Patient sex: M
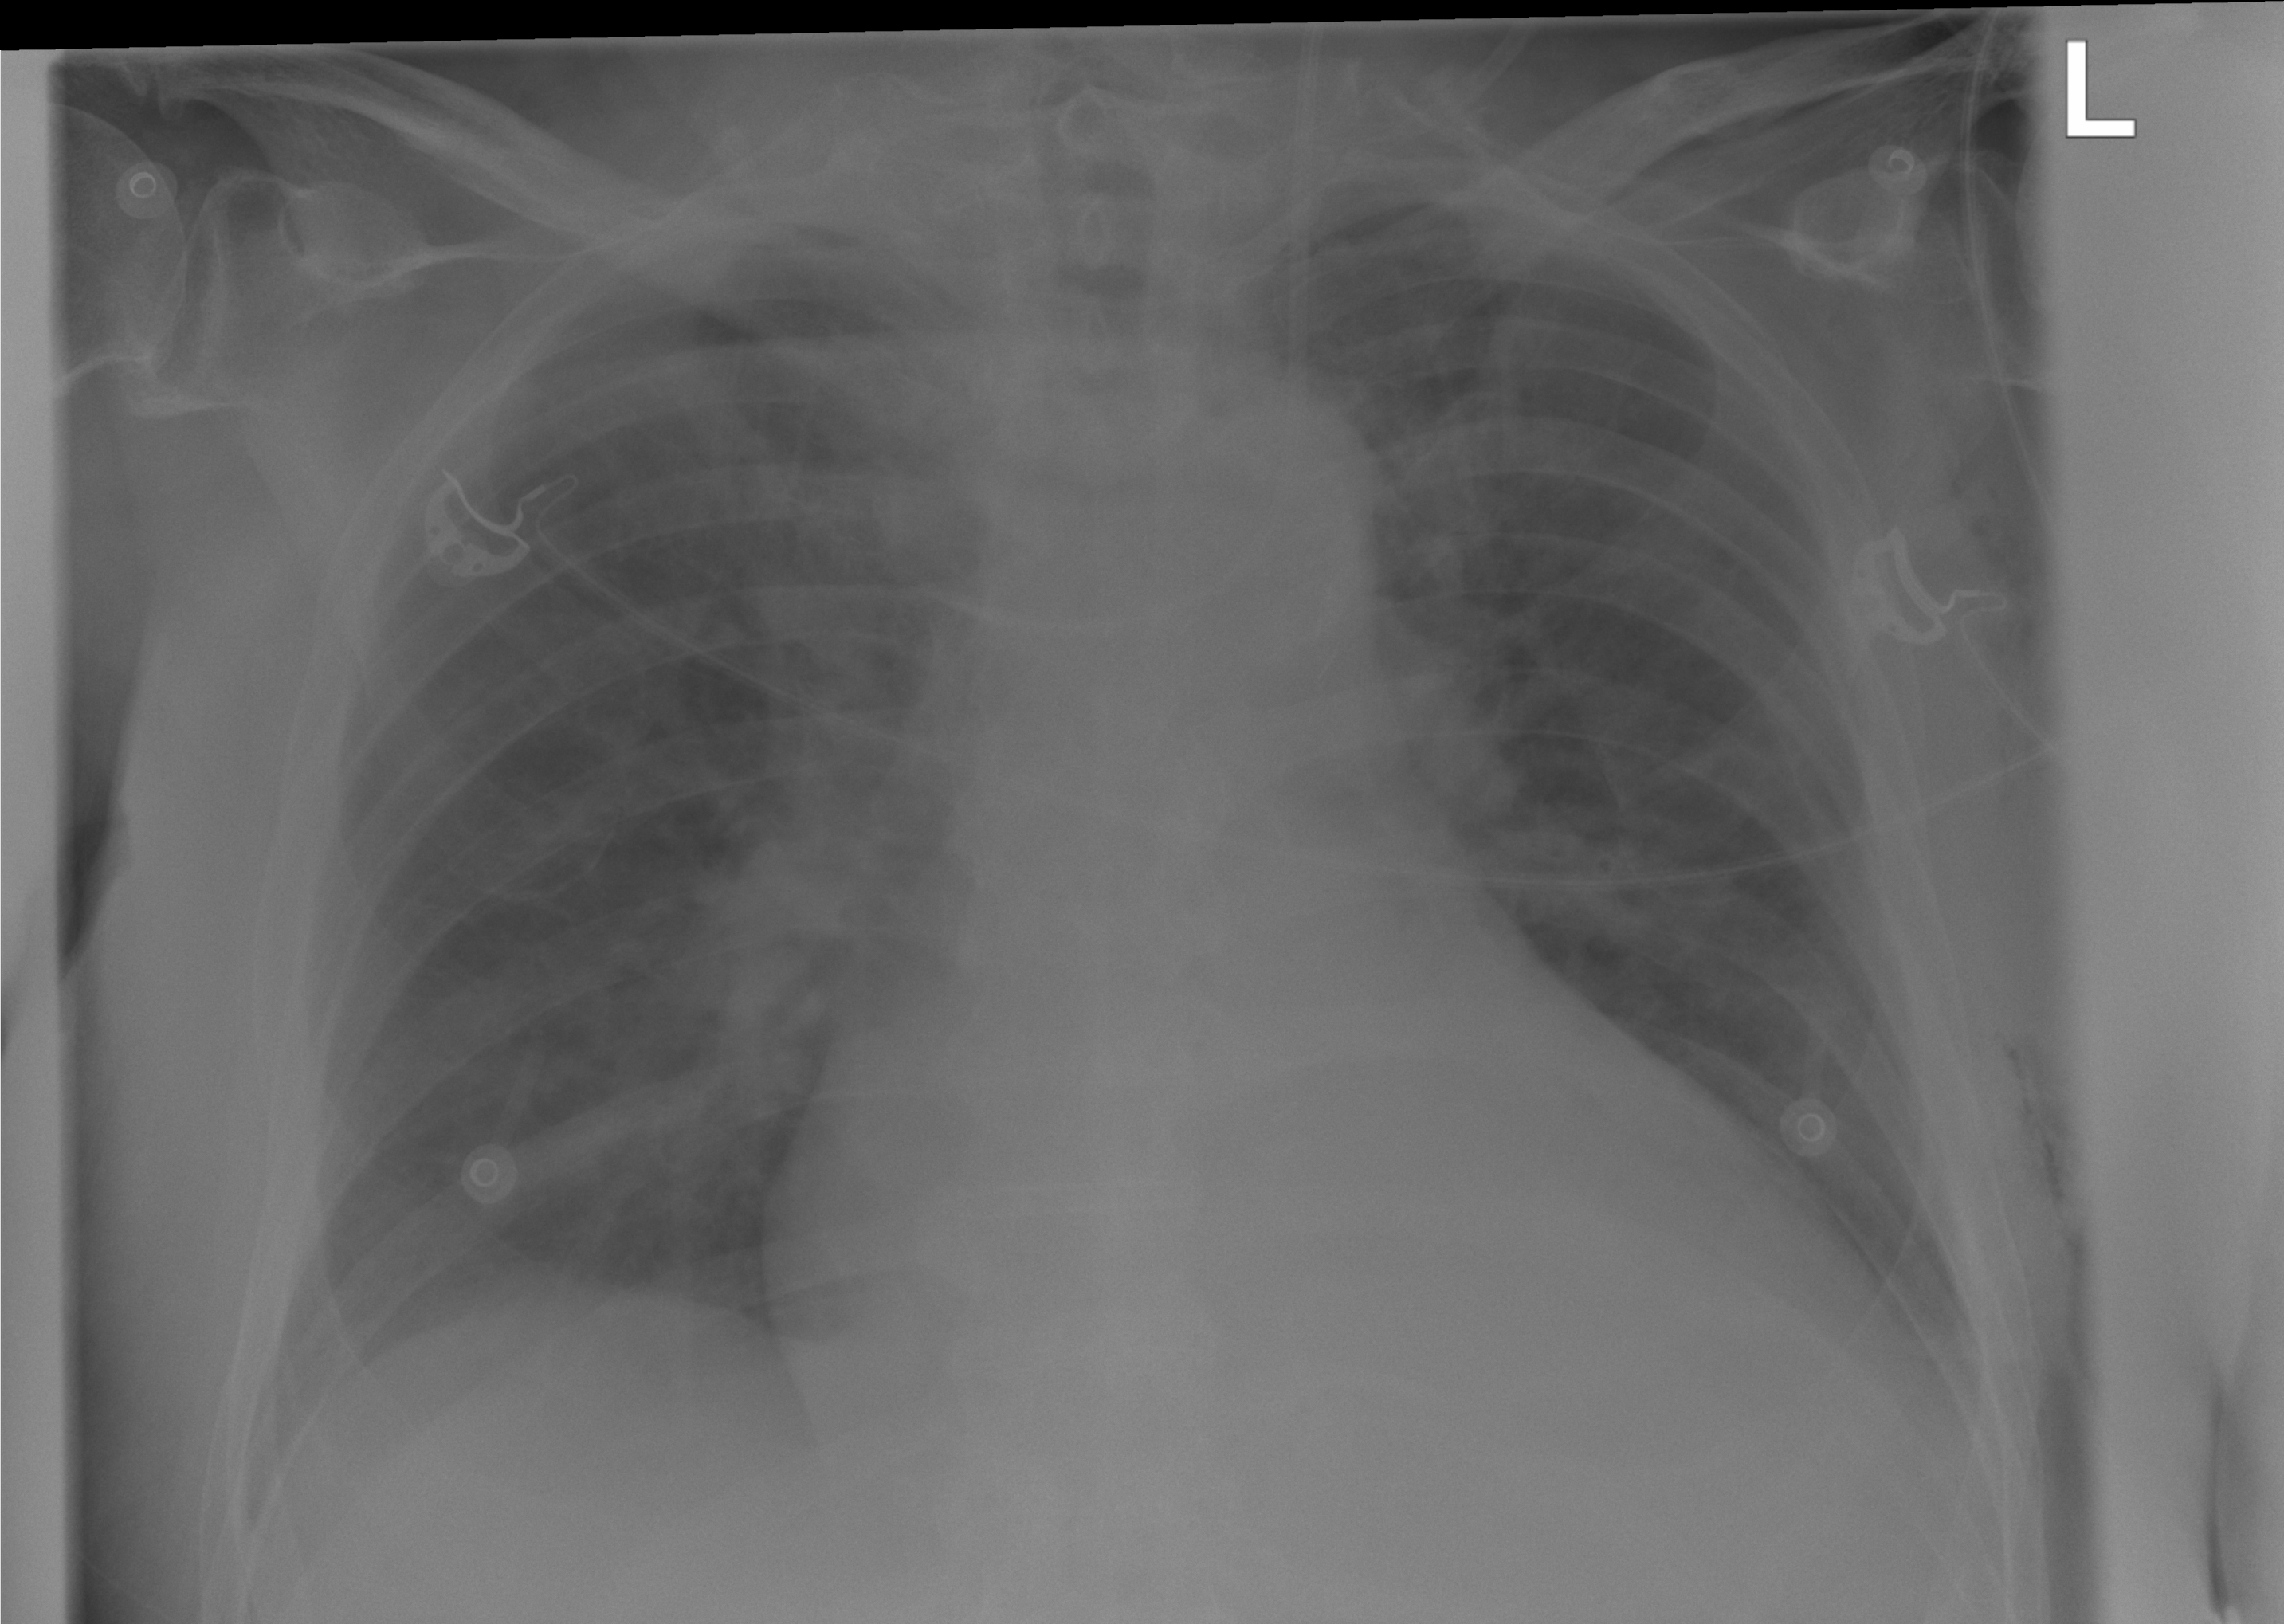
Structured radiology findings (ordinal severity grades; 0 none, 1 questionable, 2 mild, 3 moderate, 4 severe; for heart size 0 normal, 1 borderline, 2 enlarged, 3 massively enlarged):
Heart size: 2
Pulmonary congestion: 2
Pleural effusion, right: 0
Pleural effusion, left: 0
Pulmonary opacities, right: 0
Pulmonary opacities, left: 0
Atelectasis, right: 0
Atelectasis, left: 0